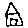
Label: house